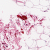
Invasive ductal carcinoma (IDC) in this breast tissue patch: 0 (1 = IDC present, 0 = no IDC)